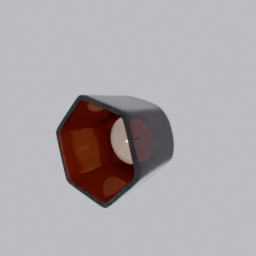
Label: decoration